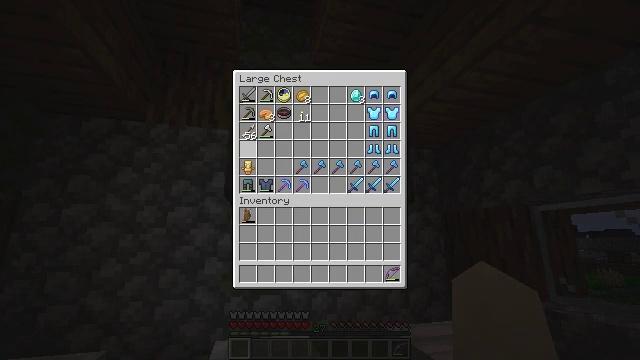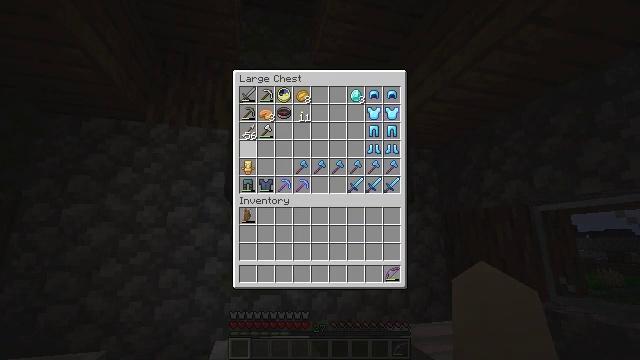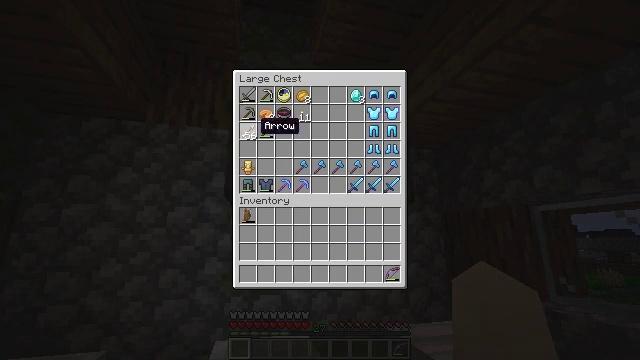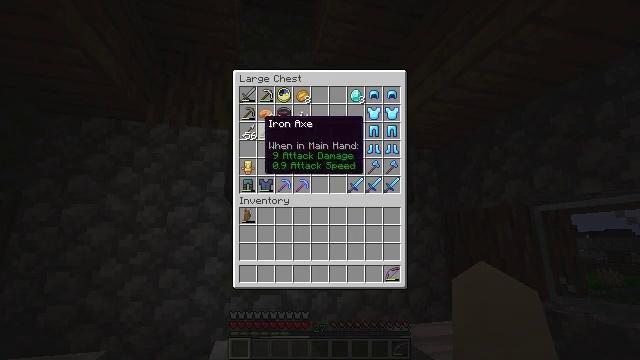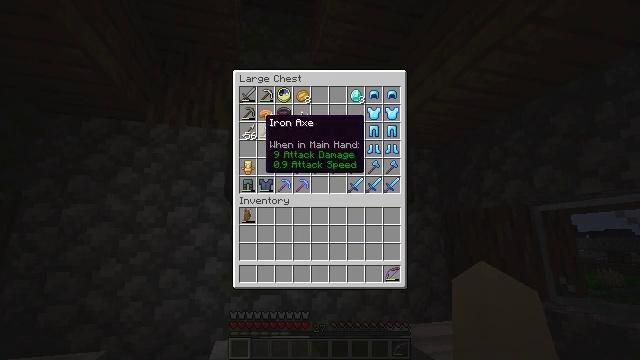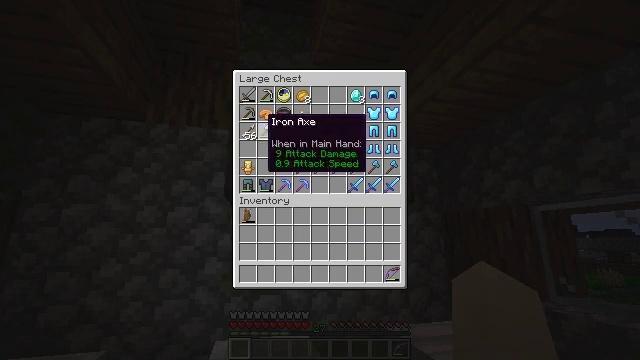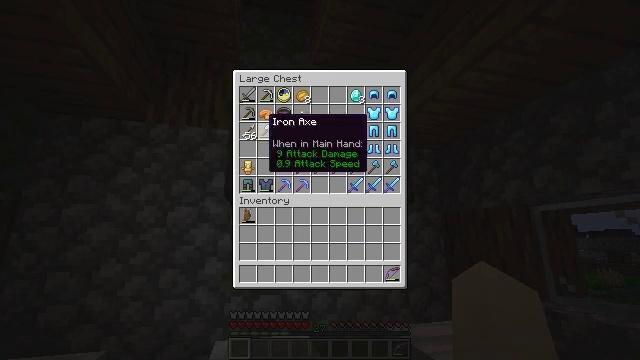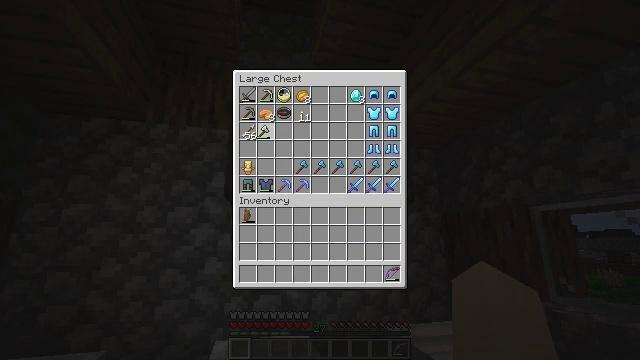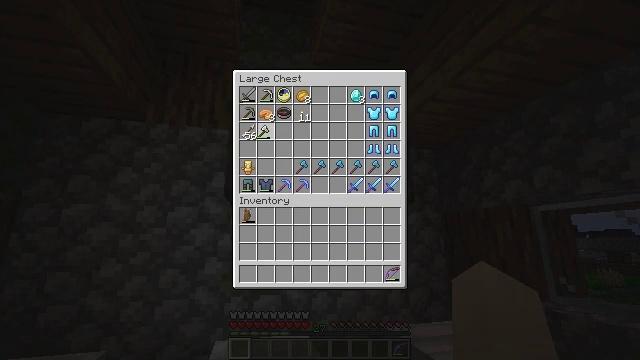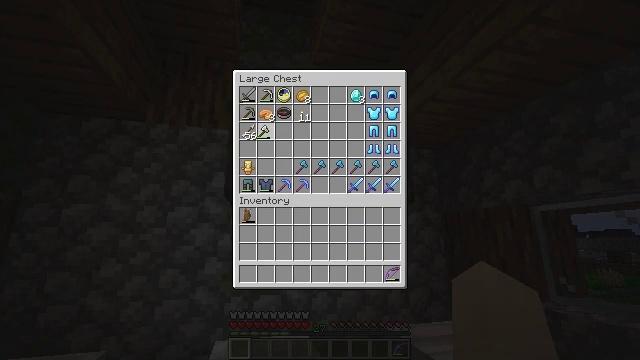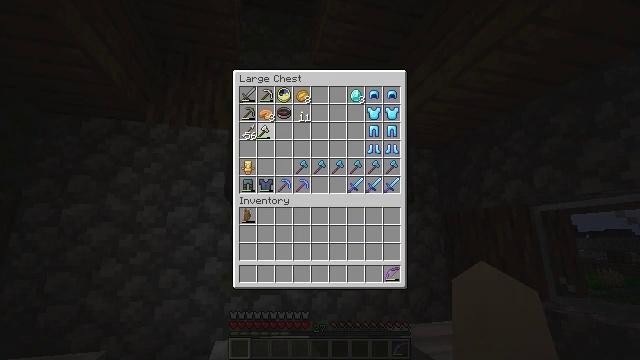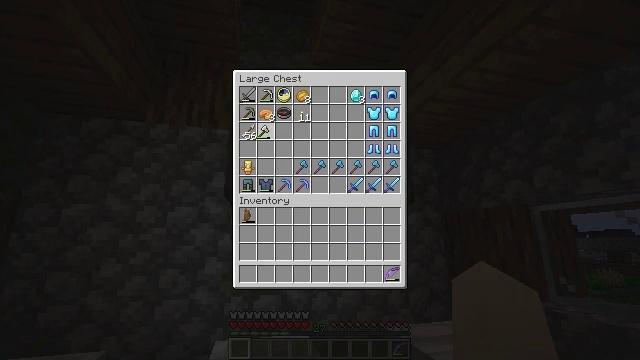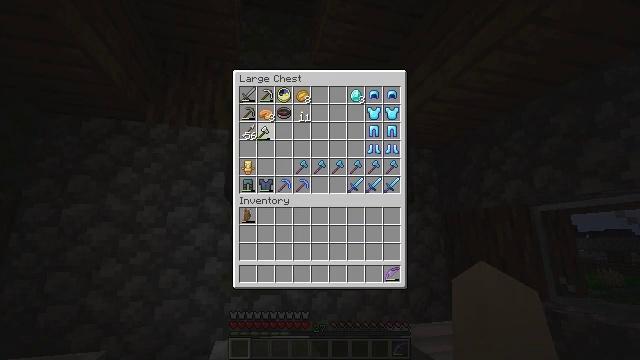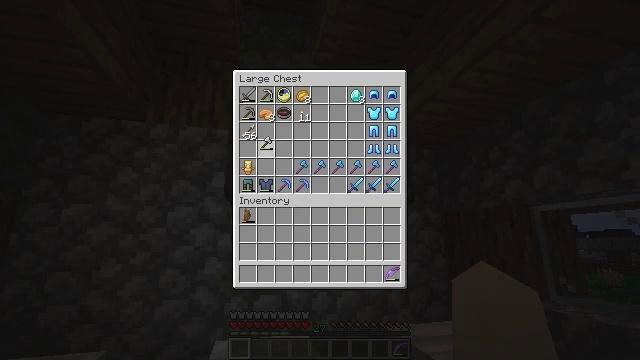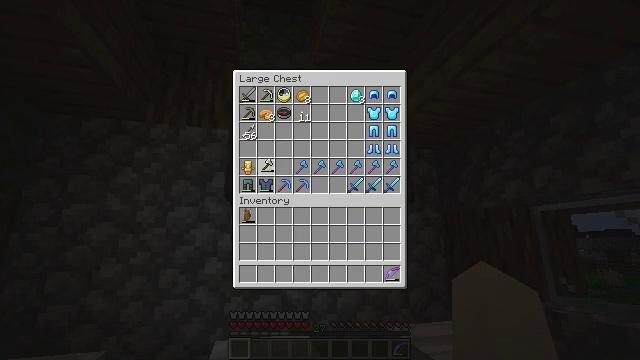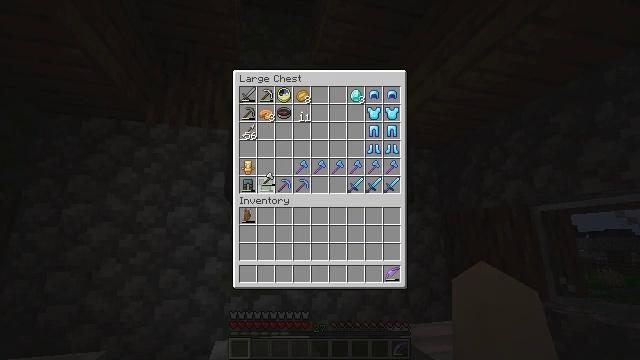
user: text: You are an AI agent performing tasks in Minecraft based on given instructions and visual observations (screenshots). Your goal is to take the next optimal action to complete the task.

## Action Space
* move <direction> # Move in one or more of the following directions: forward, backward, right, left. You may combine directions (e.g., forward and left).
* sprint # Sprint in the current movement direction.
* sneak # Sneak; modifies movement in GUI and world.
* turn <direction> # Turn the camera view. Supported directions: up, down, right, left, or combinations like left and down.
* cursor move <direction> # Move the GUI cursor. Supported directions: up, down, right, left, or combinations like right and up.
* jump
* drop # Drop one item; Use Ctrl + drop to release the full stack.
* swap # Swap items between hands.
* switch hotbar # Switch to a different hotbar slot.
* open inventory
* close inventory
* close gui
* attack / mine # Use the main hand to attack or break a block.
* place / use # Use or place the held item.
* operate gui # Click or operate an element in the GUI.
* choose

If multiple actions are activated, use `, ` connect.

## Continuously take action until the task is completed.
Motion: motion action
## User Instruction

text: Break the white bed to relocate it.
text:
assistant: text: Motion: no_op
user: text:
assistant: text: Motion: cursor move up
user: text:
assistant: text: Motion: no_op
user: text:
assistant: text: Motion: no_op
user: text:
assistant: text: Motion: no_op
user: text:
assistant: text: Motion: no_op
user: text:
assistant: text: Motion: operate gui
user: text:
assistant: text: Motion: operate gui
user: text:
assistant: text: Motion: operate gui
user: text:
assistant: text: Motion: no_op
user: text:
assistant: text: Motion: no_op
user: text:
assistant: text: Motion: no_op
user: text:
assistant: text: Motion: cursor move down
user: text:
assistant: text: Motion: cursor move down
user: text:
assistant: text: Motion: cursor move down
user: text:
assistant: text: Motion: cursor move down
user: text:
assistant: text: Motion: cursor move down
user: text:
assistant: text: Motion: cursor move down
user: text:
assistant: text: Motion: cursor move right and down
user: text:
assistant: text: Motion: cursor move right and down
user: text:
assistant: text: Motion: cursor move right
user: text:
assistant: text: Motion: cursor move right
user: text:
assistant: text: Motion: no_op
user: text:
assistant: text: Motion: cursor move right
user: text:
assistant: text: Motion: no_op
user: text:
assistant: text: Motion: no_op
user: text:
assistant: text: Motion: no_op
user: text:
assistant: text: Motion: cursor move left
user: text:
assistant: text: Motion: cursor move left
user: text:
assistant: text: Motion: no_op